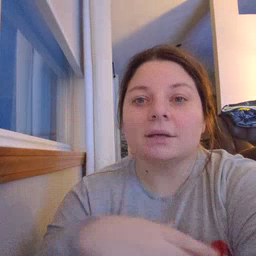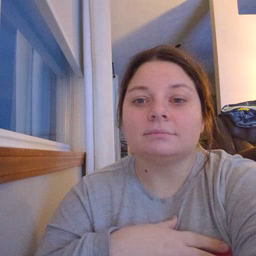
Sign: look